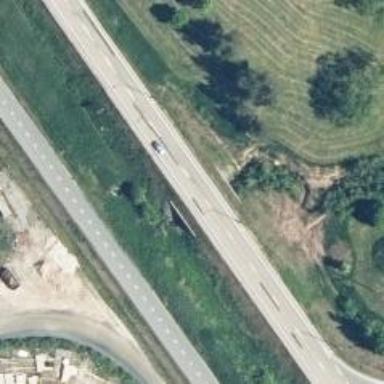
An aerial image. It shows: Asphalt road designated as trunk highway.